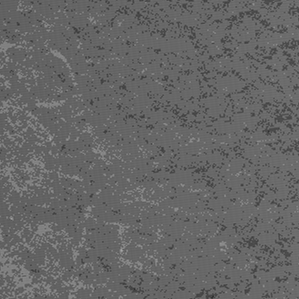
Label: frost